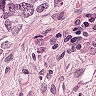
Metastatic tissue present: yes